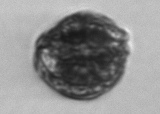
Label: Alexandrium_catenella